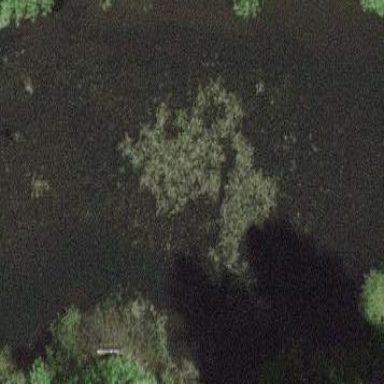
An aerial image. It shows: Pond with natural water.